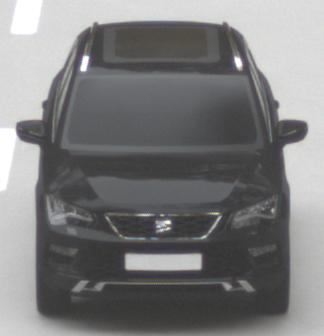
Make: SEAT
Model: Ateca 1.0 TSI Ecomotive
Detailed model: Ateca (5FP)
Model produced from: 2016/08
Model produced until: 2018/08
Doors: 5
Color: black
Road condition: dry road
Daytime: morning or afternoon
Contrast: low contrast